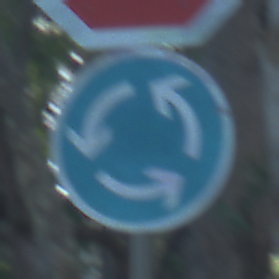
Verkehrszeichen: Kreisverkehr
Zusatzzeichen oben: Stop
Umgebung: Outdoor, Nature
Tageszeit: MorningAfternoon
Wetter: Clear
Licht: Natural
Jahreszeit: NotSpecified
Kontrast: LowContrast